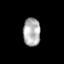
Tissue: skin
Cell type: Epithelial cells
Senescence score: 0.2563
Nuclear area (px): 473
Mean DAPI intensity: 177.524